Field crop: maize
Growth stage: 1
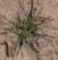
Species: salsola